RGB frame:
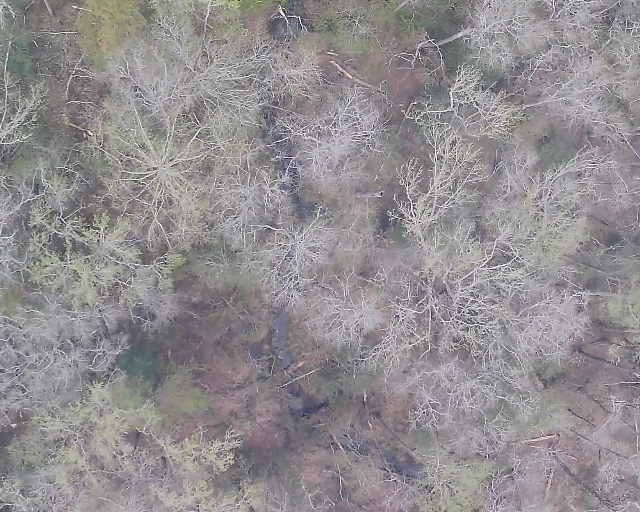
Thermal frame:
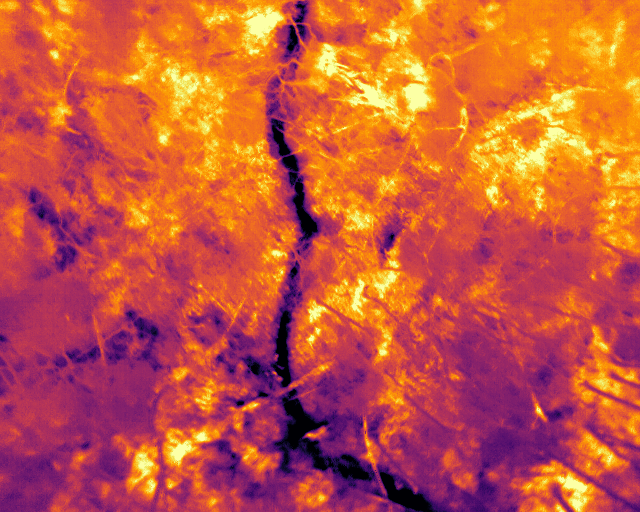
Captured: 2026-02-26 03:10:30
Pixels at or above 80 °C: 0 (fraction of frame: 0)